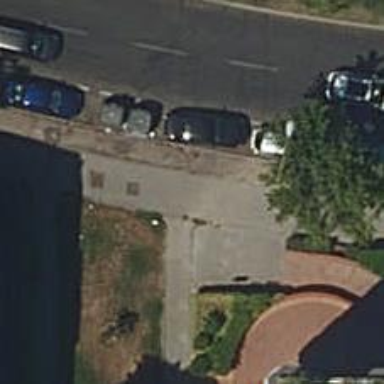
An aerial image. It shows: Sidewalk made of paving stones.